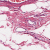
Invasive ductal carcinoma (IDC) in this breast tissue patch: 0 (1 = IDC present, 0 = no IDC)